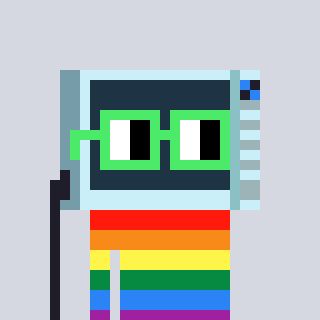
a pixel art character with square light green glasses, a microwave-shaped head and a darkbrown-colored body on a cool background